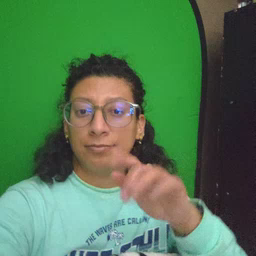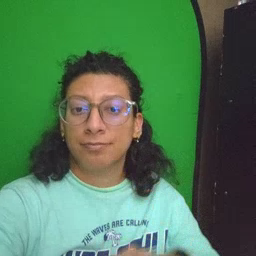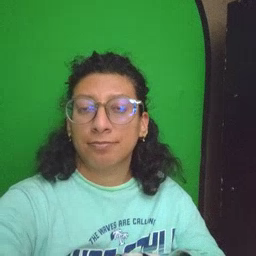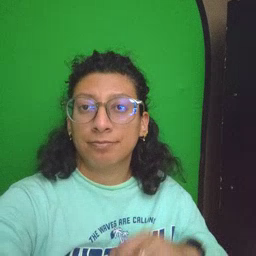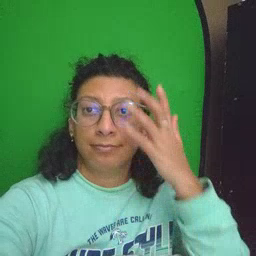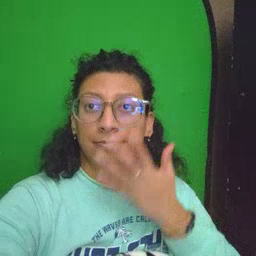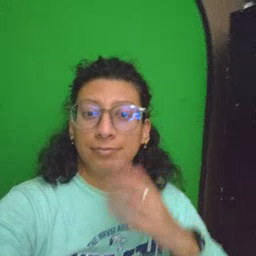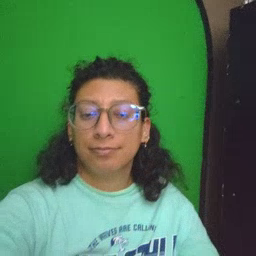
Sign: sad